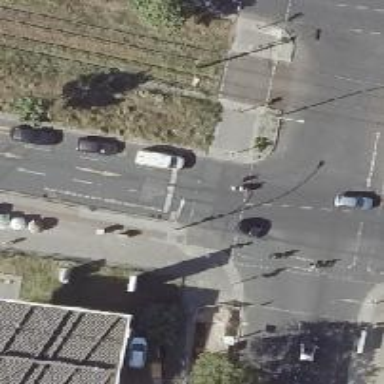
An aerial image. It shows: Road with traffic signals.